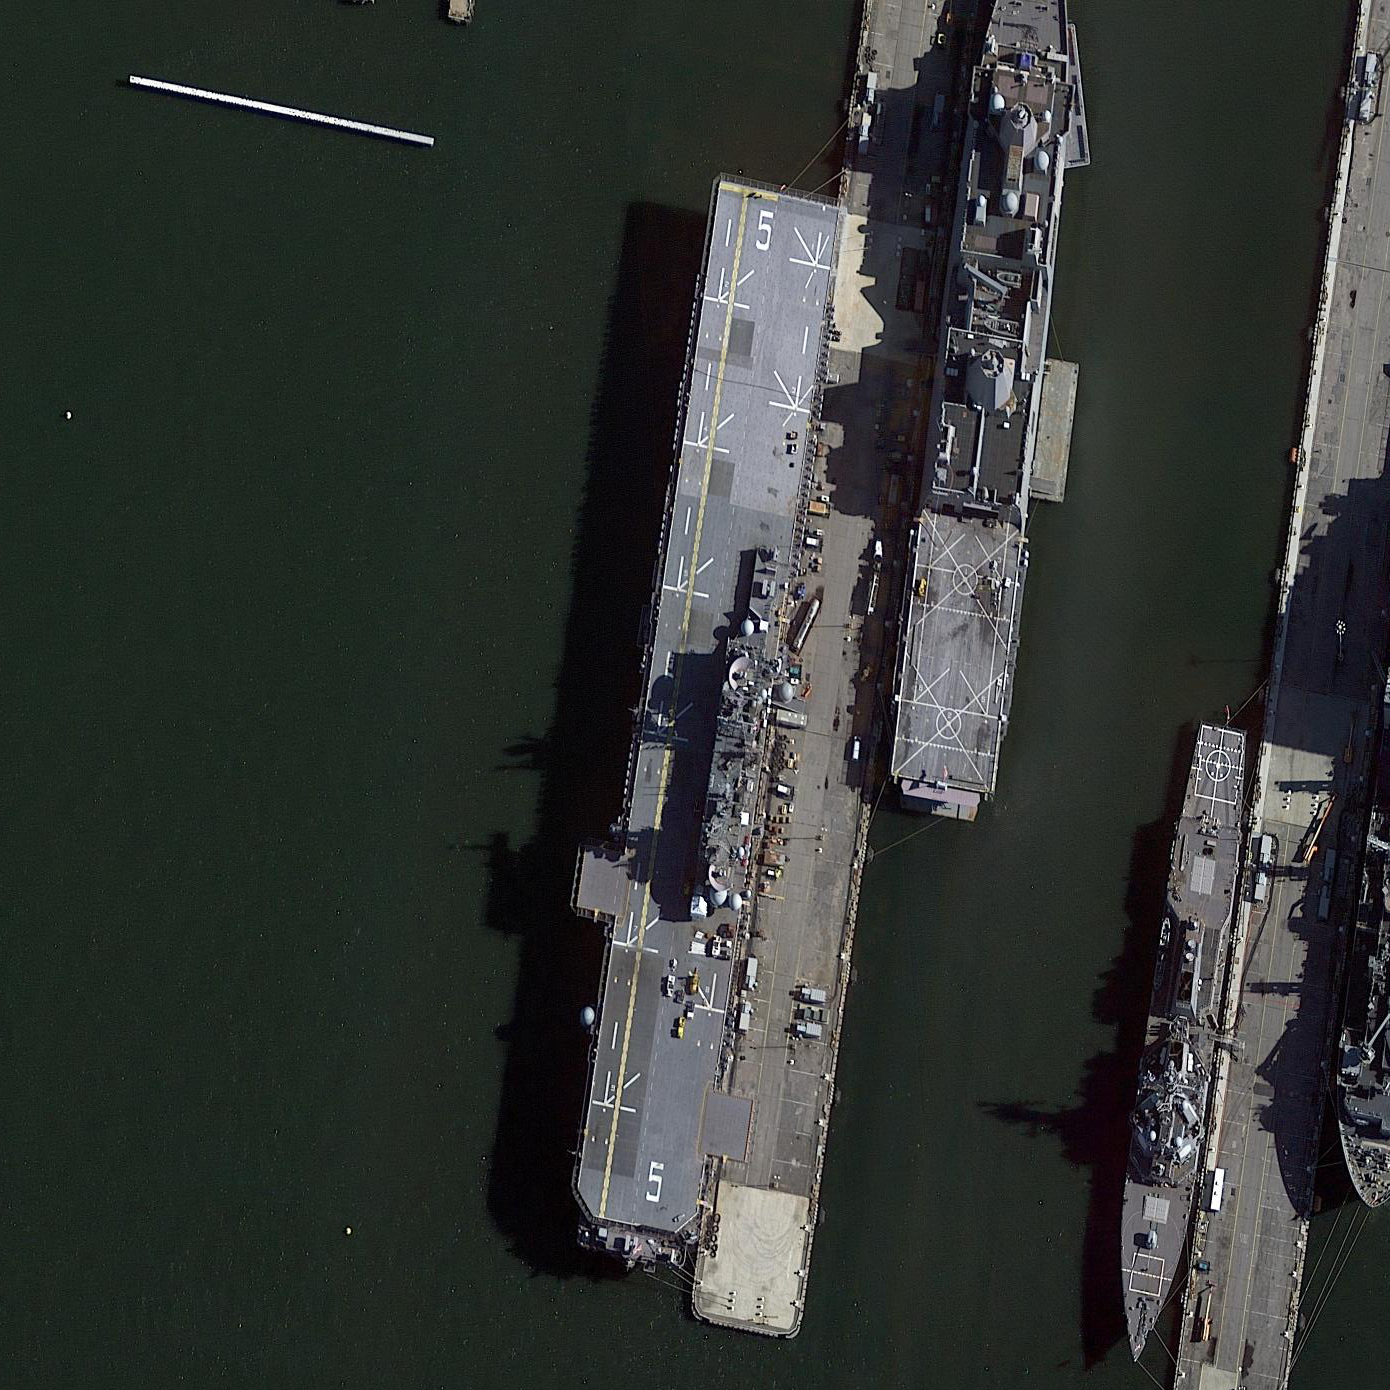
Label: assault